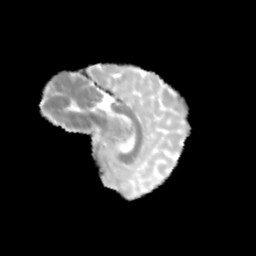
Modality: MD
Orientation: sagittal
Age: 12
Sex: female
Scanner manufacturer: siemens
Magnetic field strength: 3 T
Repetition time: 3.8 s
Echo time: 0.07 s